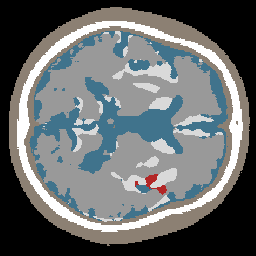
Label: lesion